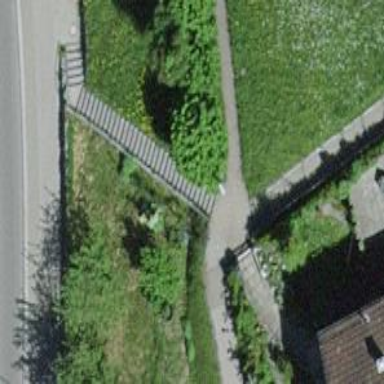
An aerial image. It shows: Set of steps on the road.